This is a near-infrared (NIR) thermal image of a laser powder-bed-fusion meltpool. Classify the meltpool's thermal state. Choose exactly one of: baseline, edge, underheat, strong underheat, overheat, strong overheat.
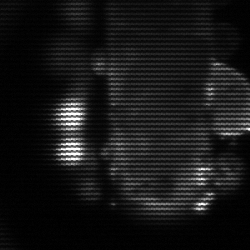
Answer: strong underheat